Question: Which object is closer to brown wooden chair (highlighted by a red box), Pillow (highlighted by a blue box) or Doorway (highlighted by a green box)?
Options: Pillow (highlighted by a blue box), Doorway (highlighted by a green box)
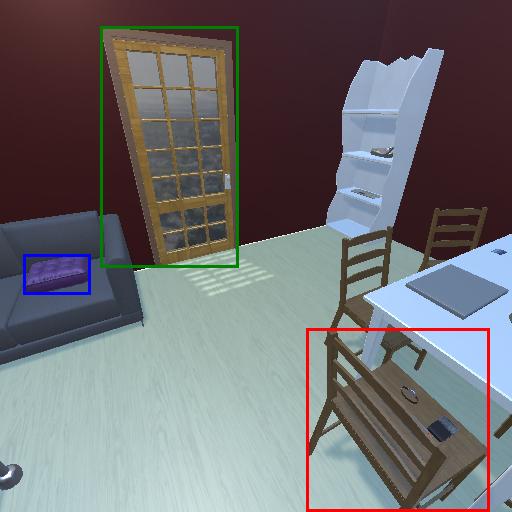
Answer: Pillow (highlighted by a blue box)